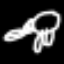
Label: frog